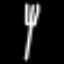
Label: fork